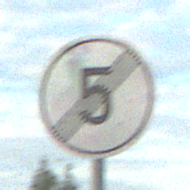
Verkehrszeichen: EndeGeschwindigkeit5
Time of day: SunriseSunset
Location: Outdoor (RoadRail)
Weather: PartlyCloudy
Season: NotSpecified
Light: Natural